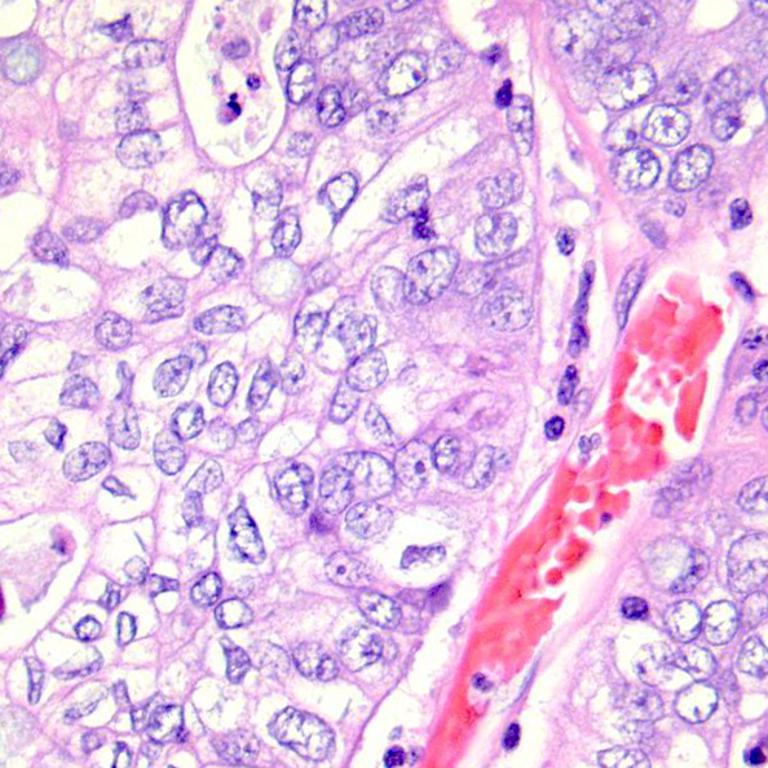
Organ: colon
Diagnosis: adenocarcinomas